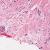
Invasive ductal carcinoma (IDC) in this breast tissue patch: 0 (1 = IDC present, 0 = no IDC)